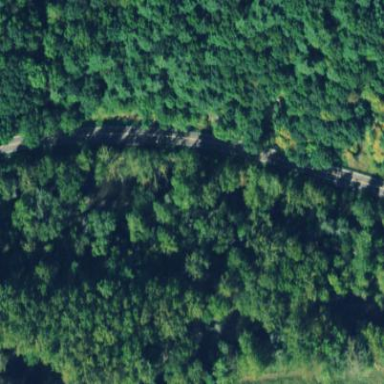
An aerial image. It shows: Forest with mixed types of leaves.